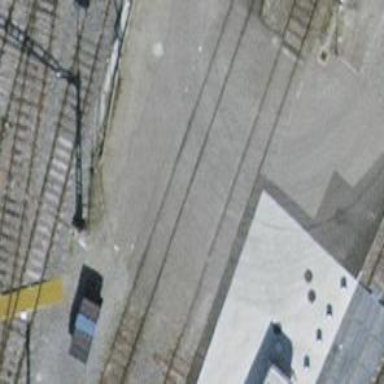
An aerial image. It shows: Level crossing along the railway.